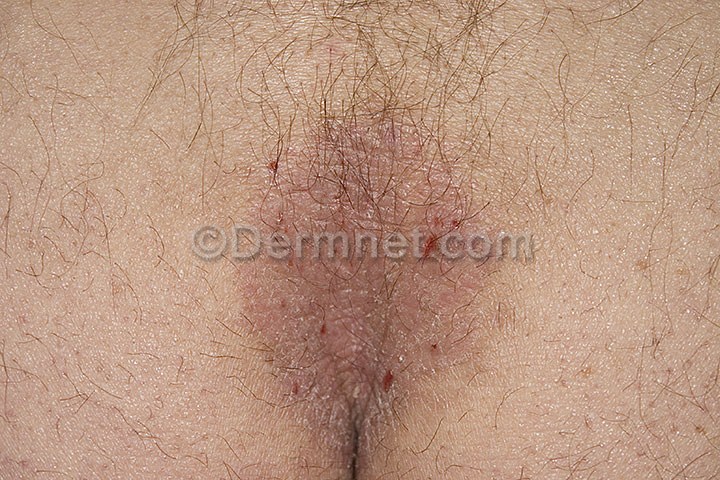
Disease: Eczema Photos